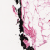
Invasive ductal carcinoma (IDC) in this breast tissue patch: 0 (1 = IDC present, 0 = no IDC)